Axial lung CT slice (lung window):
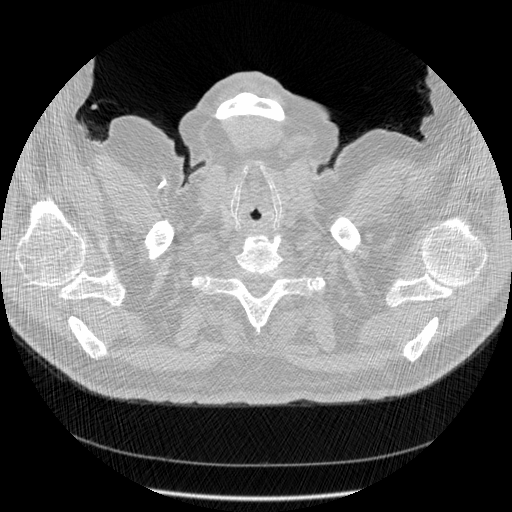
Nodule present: no